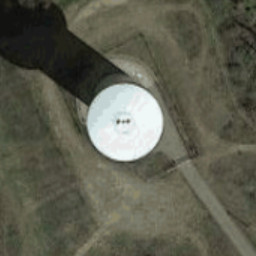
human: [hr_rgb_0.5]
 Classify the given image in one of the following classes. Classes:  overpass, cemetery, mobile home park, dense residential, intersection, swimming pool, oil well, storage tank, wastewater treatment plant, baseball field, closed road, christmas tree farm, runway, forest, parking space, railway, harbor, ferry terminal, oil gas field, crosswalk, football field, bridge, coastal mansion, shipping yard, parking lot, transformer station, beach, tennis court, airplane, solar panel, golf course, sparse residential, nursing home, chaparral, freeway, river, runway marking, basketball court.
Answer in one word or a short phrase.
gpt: storage tank